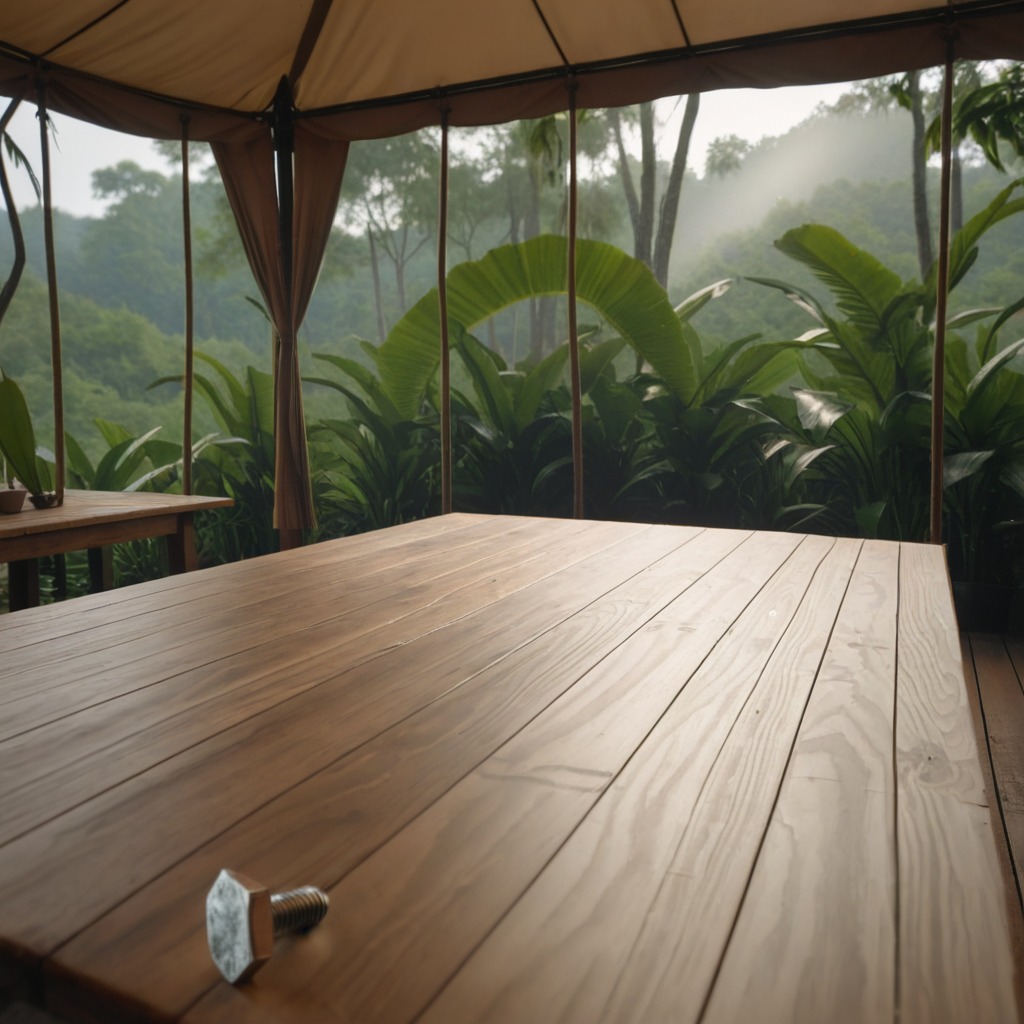
A metal screw is lying on a wooden table in a jungle field workshop tent.